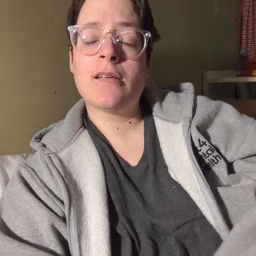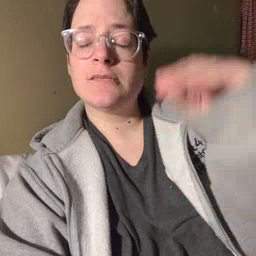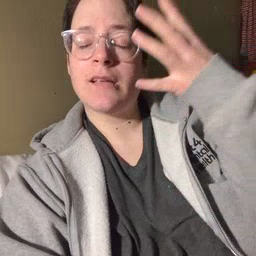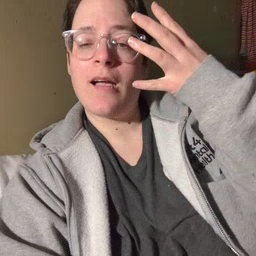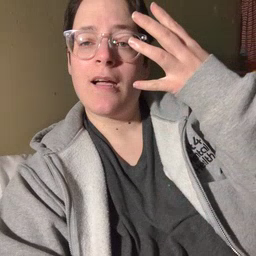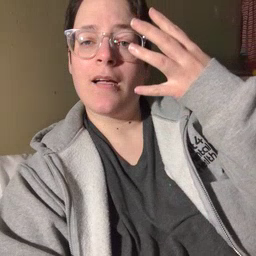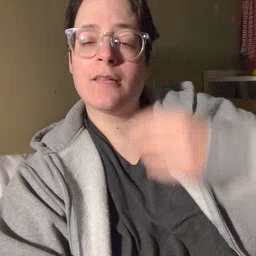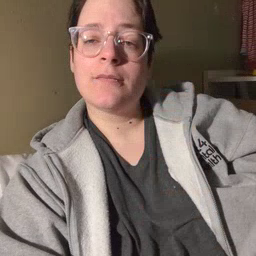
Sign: sun